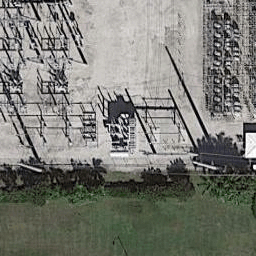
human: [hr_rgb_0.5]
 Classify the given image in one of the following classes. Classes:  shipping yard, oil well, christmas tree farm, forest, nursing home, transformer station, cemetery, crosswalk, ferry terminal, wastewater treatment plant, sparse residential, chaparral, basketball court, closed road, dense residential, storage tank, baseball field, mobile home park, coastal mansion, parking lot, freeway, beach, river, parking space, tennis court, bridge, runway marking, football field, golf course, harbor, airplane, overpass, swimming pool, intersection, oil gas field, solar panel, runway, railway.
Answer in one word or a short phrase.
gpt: transformer station